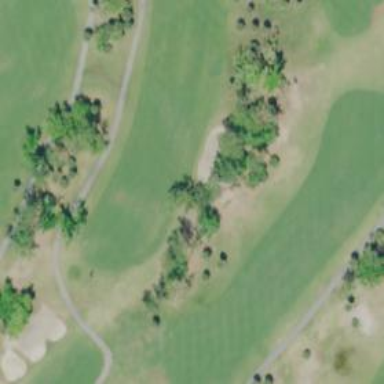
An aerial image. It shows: View of golf hole.